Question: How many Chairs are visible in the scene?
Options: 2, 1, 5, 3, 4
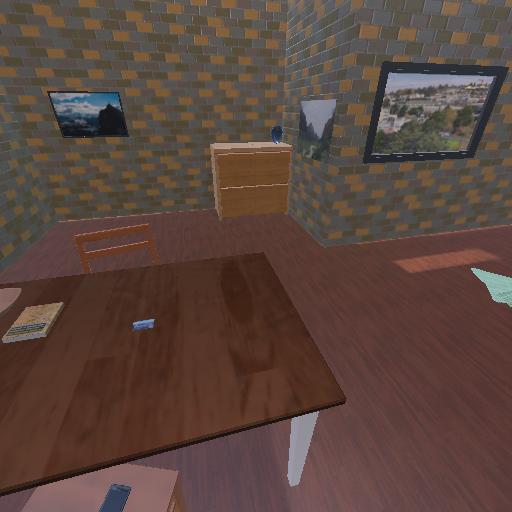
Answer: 2